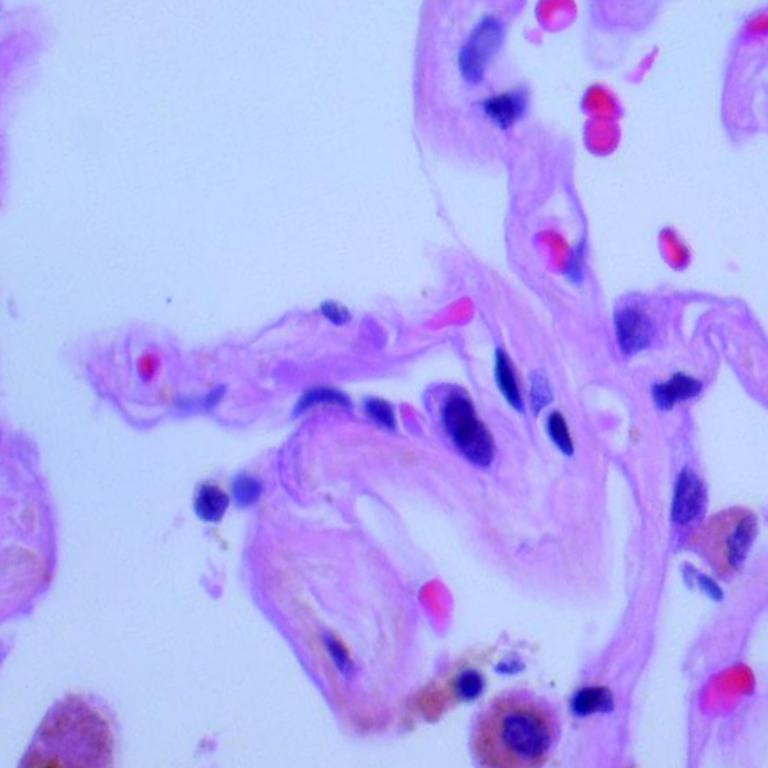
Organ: lung
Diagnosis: benign